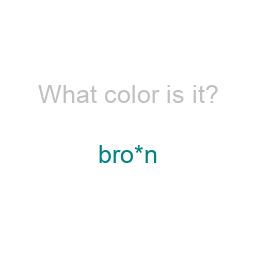
Color: teal
Color name shown: brown
Background color: white
Question text color: silver